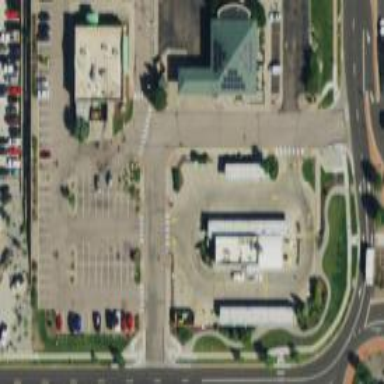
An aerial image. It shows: Parking area with surface.